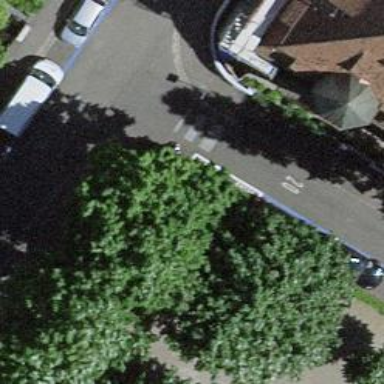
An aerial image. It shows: Broadleaved deciduous tree located in park.